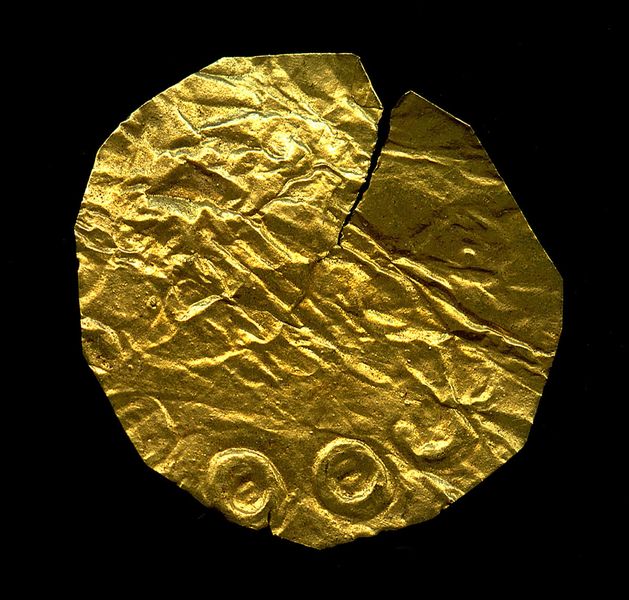
Titel: Rundes Zierblech
Standort: Hamburg
Institution: Museum für Kunst und Gewerbe Hamburg
Schlagwörter: schmuck, gold, getrieben, frühe kaiserzeit, prinzipat, römisch